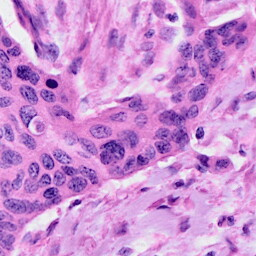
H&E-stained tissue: Cervix